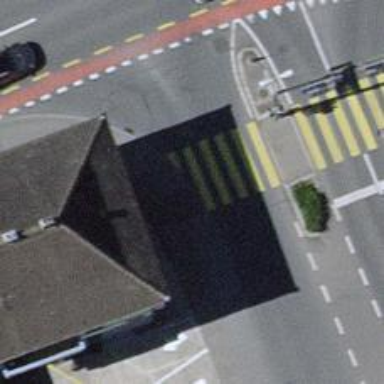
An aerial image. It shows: Kerb serving as barrier.